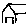
Label: house